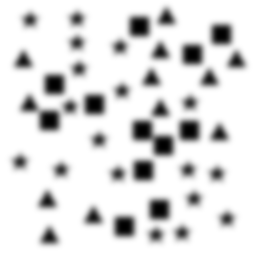
Squares: 12
Triangles: 12
Stars: 18
Total shapes: 42